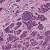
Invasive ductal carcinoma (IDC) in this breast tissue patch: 1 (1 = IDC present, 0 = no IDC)